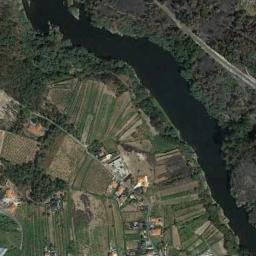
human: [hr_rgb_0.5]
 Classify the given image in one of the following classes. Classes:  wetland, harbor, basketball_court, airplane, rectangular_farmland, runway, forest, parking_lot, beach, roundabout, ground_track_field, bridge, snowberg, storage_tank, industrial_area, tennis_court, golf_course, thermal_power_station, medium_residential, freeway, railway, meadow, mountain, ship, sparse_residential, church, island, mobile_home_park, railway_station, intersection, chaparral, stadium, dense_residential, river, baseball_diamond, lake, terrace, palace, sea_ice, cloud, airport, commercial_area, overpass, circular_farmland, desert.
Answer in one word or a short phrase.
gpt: river